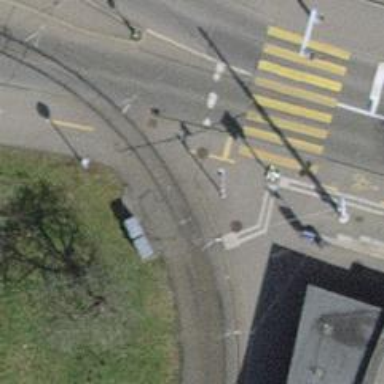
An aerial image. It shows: Tram stop with public transport stop position for trams.